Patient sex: M
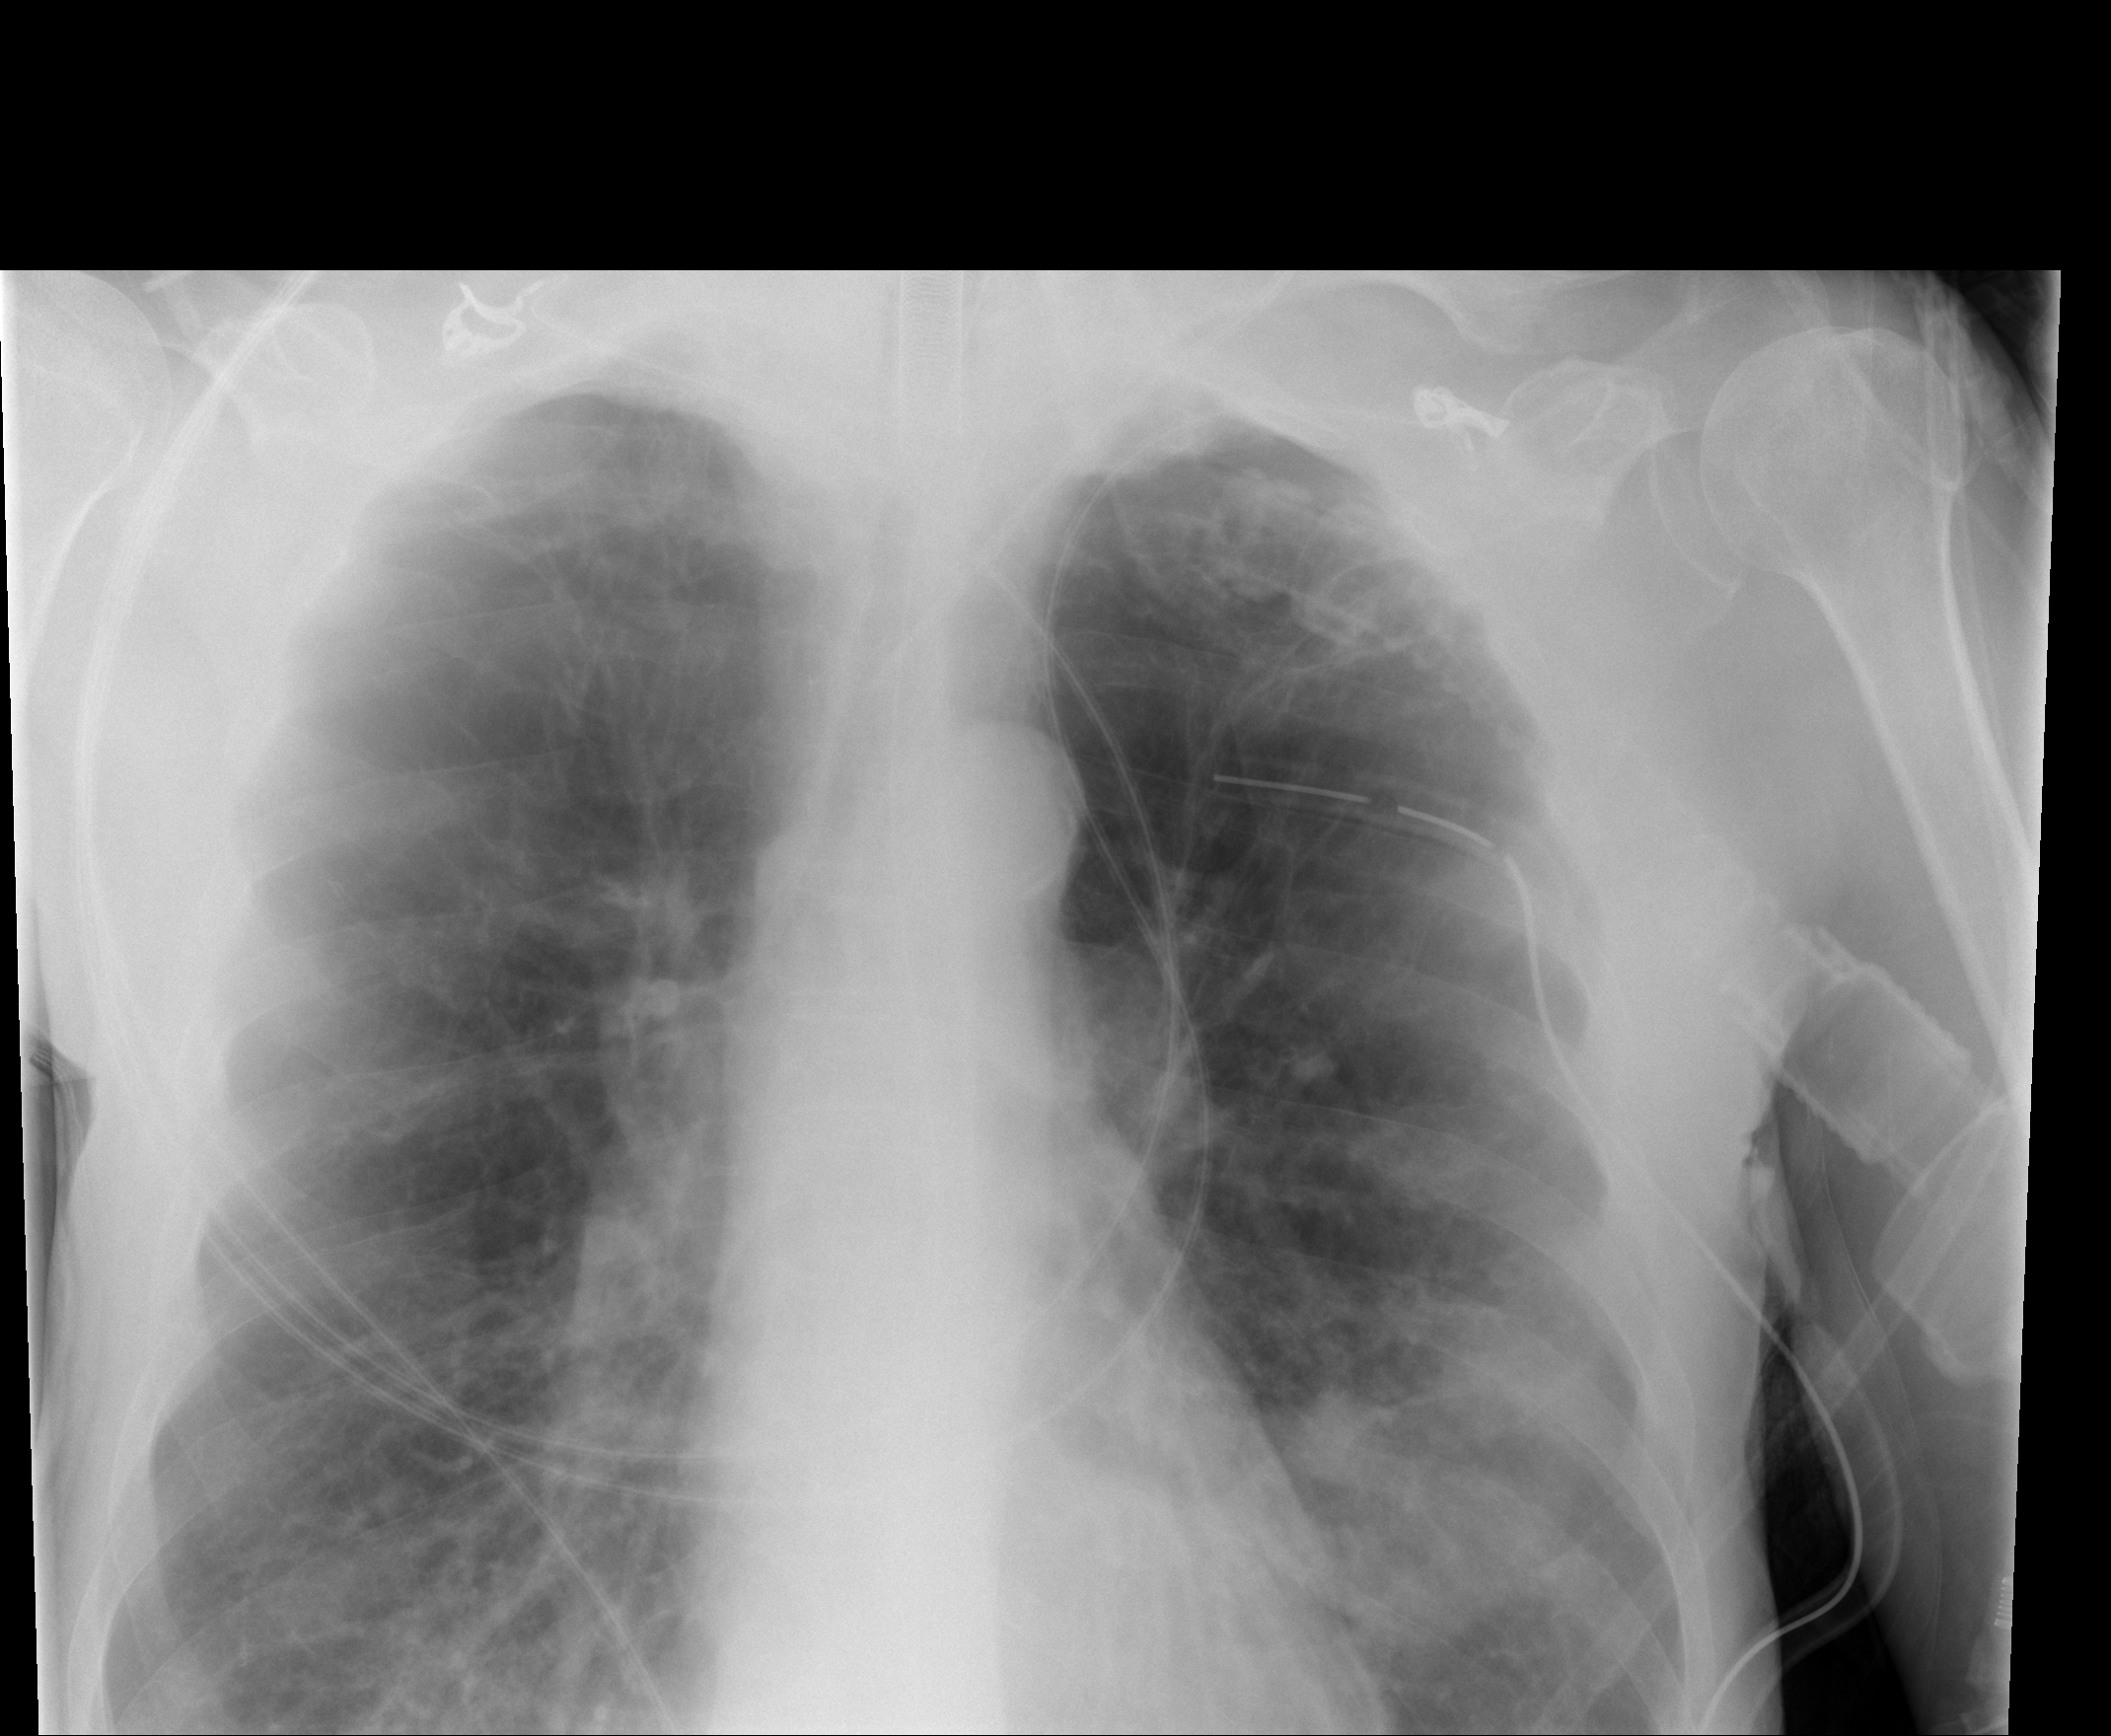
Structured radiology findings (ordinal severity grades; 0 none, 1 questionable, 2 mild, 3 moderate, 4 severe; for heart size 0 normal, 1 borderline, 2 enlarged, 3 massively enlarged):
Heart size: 0
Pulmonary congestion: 0
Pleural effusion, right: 0
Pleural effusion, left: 0
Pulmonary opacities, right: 0
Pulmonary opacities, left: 2
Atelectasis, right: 0
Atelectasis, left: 0